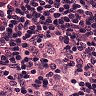
Metastatic tissue present: no